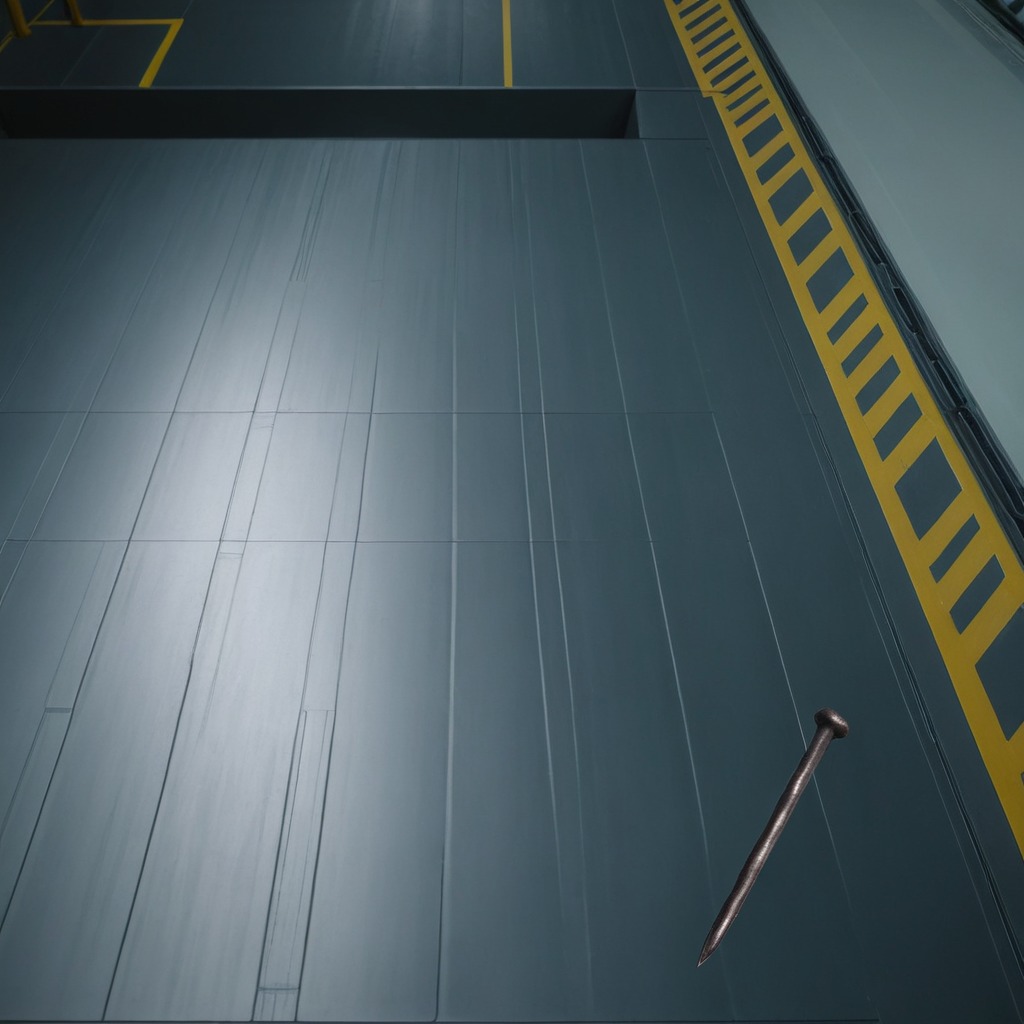
An iron nail is lying on a toolbox surface in an airplane hangar workshop 8K.